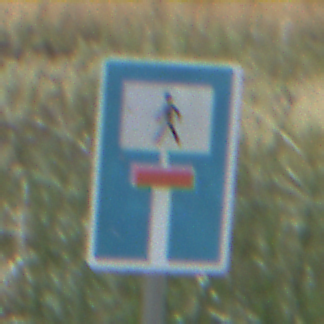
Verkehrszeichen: SackgasseFussgaengerDurchlaessig
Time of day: Midday
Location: Outdoor (Nature)
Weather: PartlyCloudy
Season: NotSpecified
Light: Natural